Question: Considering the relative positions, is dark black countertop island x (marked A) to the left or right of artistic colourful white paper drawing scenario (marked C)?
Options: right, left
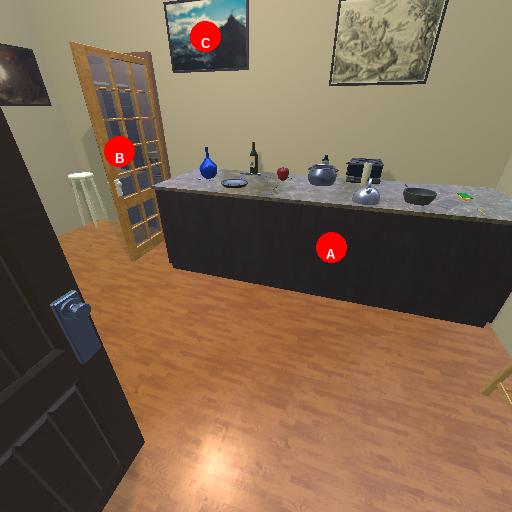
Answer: right